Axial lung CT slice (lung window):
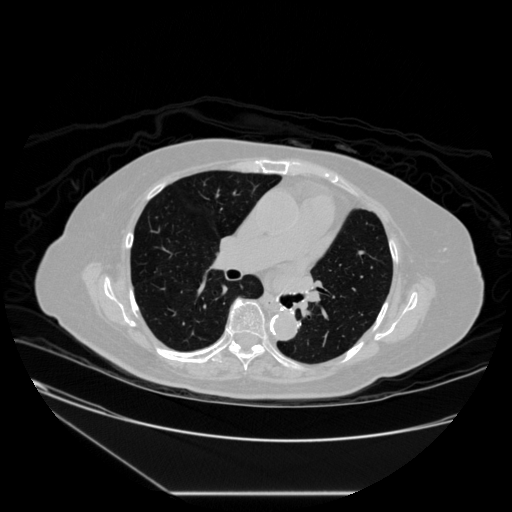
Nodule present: no